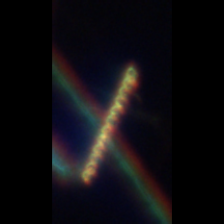
Taxon: Diatom_aggregate
Group: Diatoms